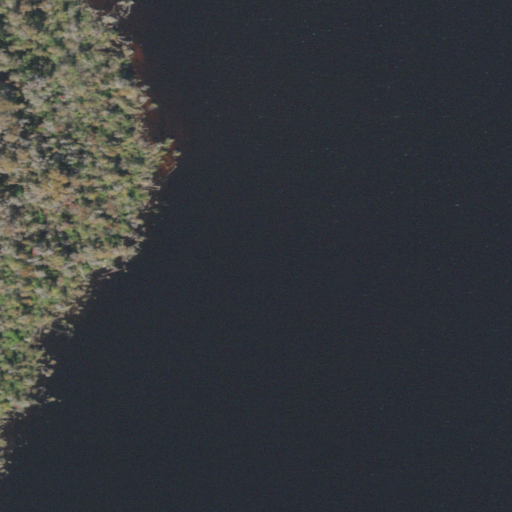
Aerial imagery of cape in Florida named Willis Point containing open water, woody wetlands, and herbaceous wetlands